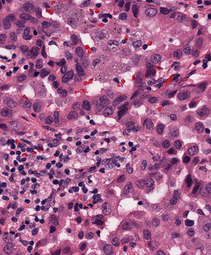
Tumor epithelial tissue: yes
Tumor-associated stroma tissue: yes
Normal tissue: no